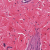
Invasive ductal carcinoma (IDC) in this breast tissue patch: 0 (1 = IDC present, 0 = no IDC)